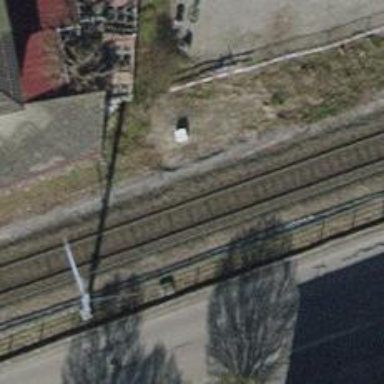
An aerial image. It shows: Railway milestone.